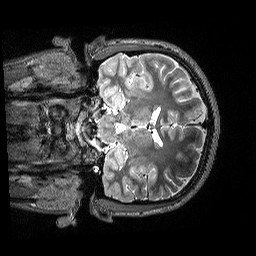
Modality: T2w
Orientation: coronal
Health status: healthy
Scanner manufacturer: siemens
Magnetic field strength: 3 T
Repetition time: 4.8 s
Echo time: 0.452 s